Question: I have connected my XZ Premium with Android Studio via adb and can set the breakpoint.
But if I set a breakpoint in Android Studio, the application can not be launched normally.It always stops responding.
Logcat shows

Thanks for the help
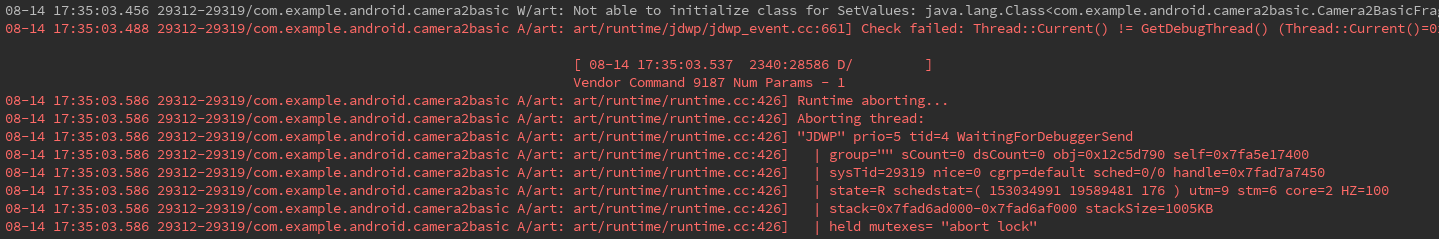
Answer: Disable android instant run from settings.